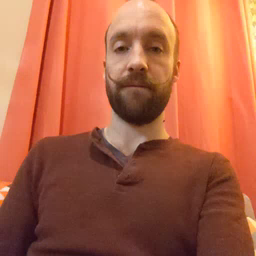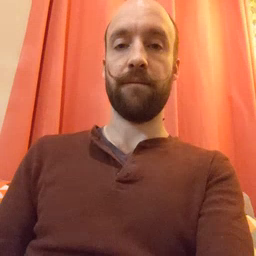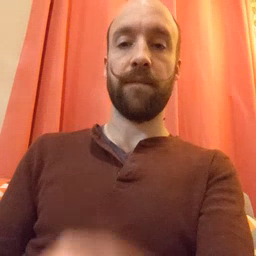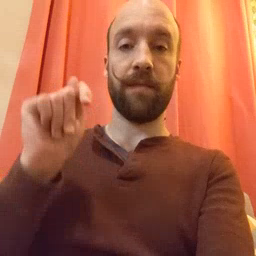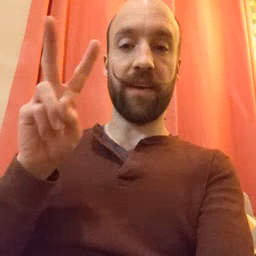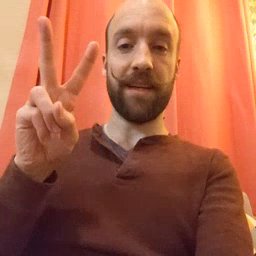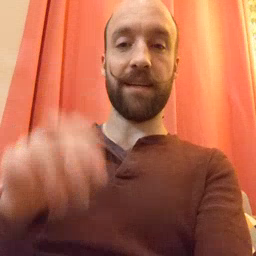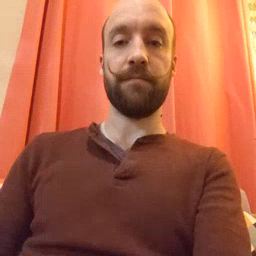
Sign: TV